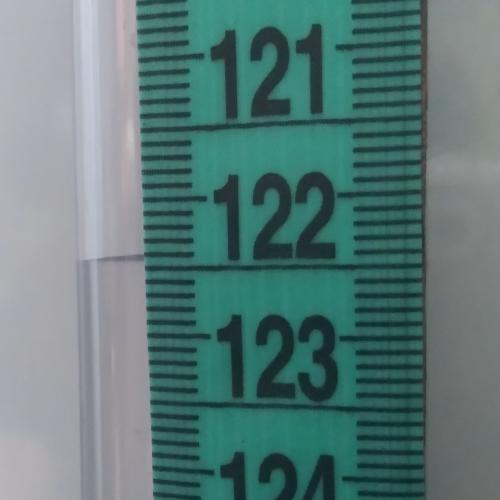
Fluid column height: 122.4 cm